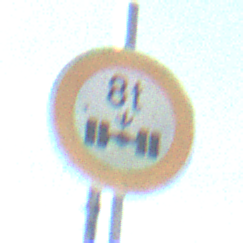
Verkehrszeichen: TatsaechlicheAchslast
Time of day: MorningAfternoon
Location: Outdoor (Suburban)
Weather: Clear
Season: NotSpecified
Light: Natural